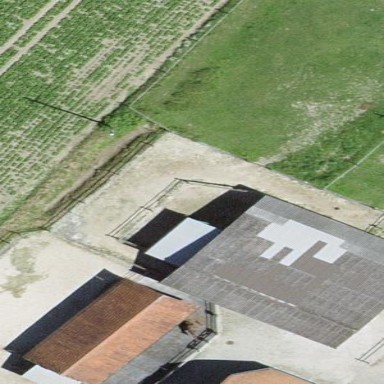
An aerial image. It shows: Shed building.